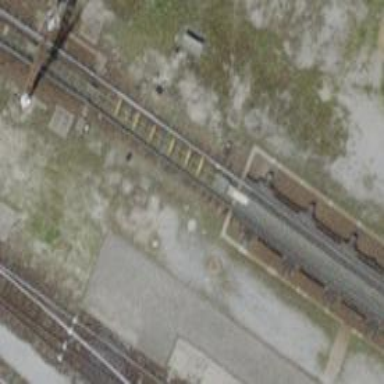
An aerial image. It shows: Railway yard with single rail track. The electrified track has contact line for power supply.